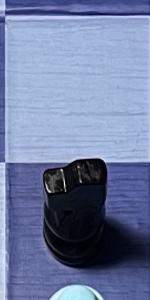
Label: Knight_Black